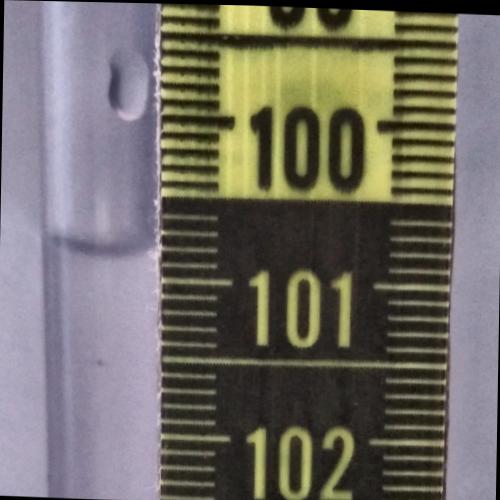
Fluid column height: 100.8 cm